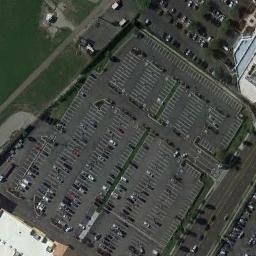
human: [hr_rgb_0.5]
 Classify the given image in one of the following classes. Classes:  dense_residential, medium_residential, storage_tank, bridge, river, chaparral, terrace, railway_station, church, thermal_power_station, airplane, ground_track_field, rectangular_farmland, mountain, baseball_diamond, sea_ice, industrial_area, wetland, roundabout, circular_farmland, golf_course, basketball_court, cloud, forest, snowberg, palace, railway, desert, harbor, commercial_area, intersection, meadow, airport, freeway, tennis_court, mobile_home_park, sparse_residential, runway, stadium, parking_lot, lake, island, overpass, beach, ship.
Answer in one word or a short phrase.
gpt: parking_lot